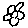
Label: flower